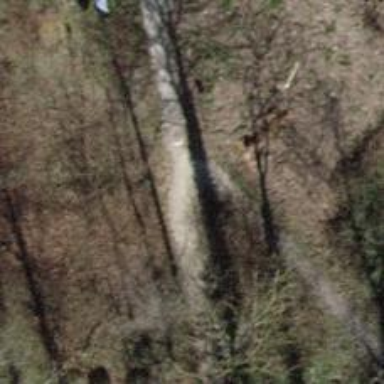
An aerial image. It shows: Unpaved footway.